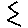
Label: zigzag